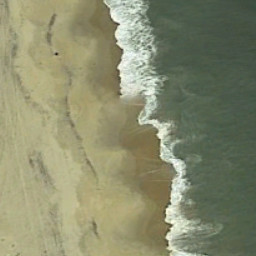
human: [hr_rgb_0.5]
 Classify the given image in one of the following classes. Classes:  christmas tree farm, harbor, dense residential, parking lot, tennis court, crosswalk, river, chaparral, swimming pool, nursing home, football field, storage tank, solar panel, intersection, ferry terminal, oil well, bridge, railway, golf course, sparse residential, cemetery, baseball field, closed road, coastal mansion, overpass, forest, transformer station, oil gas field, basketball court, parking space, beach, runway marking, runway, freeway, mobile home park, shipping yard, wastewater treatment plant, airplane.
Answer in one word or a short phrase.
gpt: beach